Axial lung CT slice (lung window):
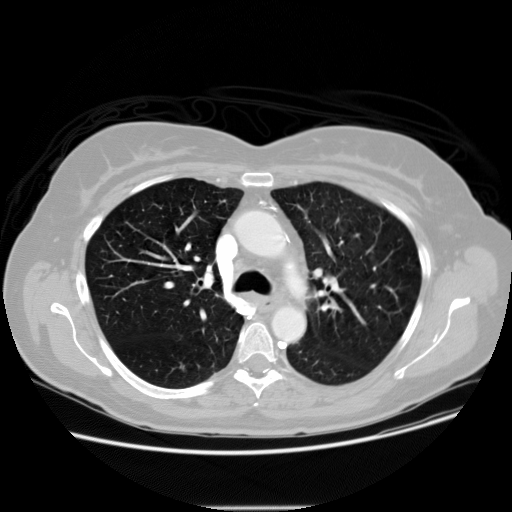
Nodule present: no